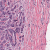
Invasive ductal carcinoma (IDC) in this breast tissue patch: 1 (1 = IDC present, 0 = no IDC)